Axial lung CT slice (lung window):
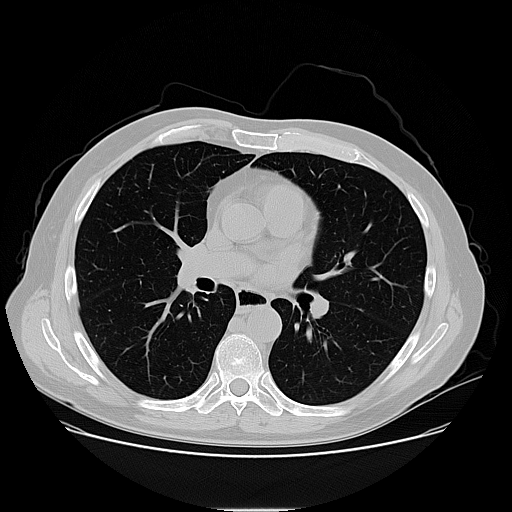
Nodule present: no